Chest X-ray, PA view. Patient: 69 years old, sex M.
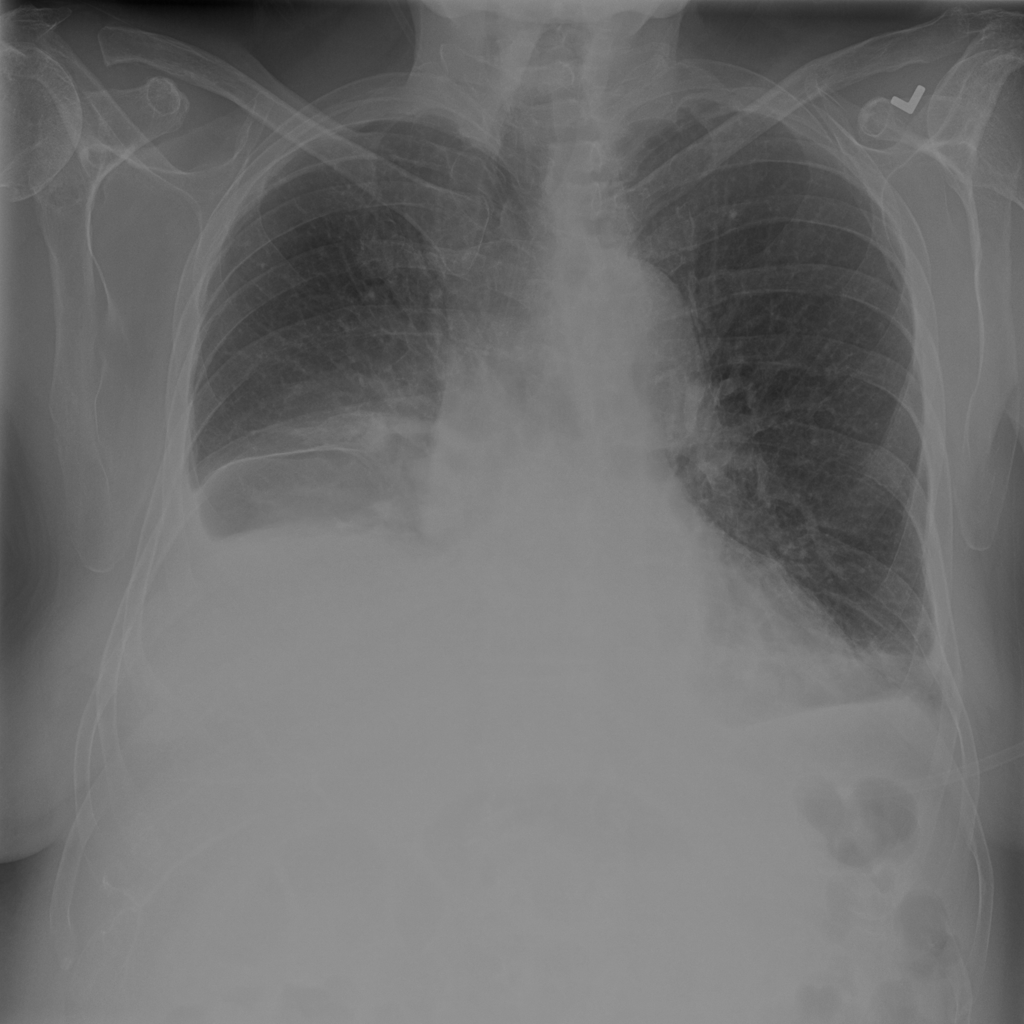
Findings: Effusion